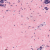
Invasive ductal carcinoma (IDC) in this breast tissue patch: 0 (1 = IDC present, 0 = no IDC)